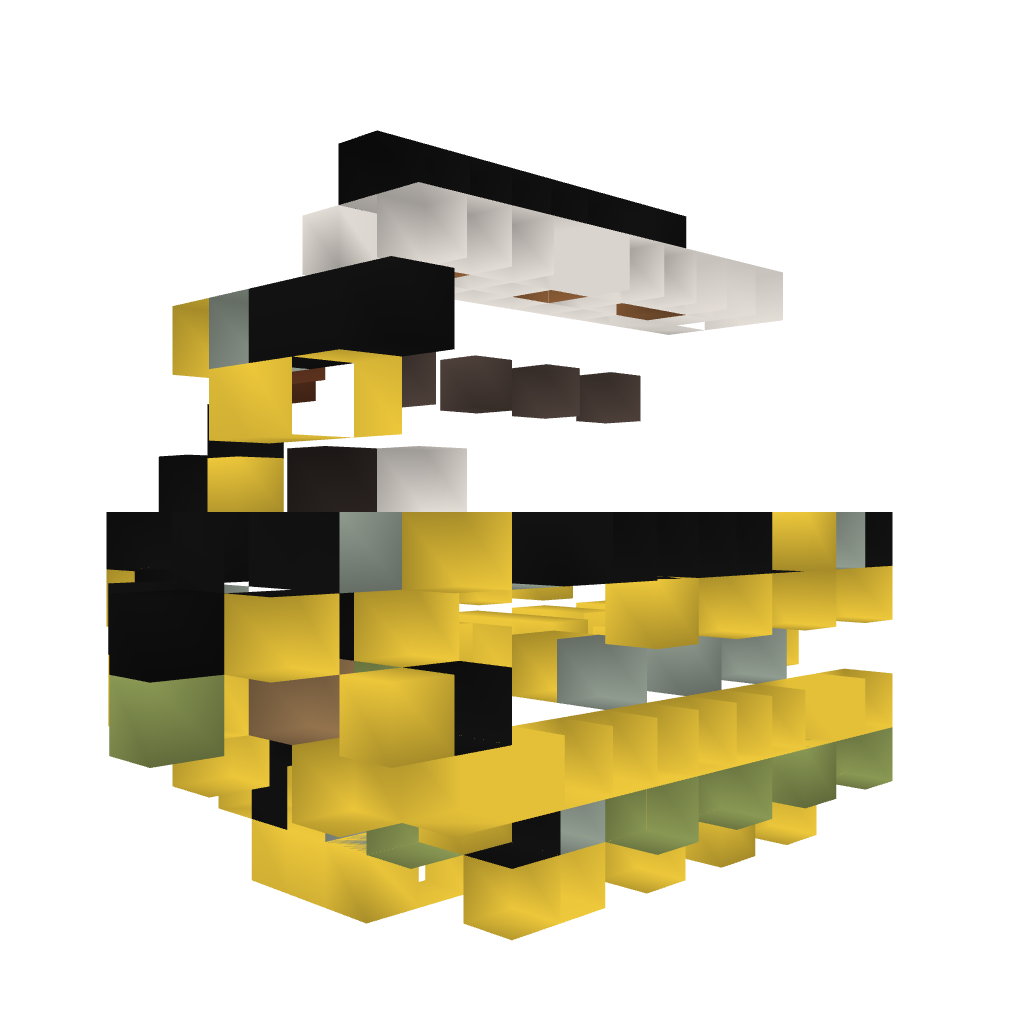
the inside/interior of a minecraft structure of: Casino Machine 02